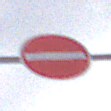
Verkehrszeichen: VerbotDerEinfahrt
Umgebung: Outdoor, Nature
Tageszeit: MorningAfternoon
Wetter: PartlyCloudy
Licht: Natural
Jahreszeit: Winter
Kontrast: HighContrast